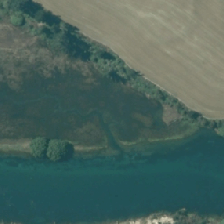
Land cover: herbaceous_freshwater_vege